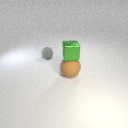
large brown rubber sphere in front of small gray rubber sphere